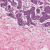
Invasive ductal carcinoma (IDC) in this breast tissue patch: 0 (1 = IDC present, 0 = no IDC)